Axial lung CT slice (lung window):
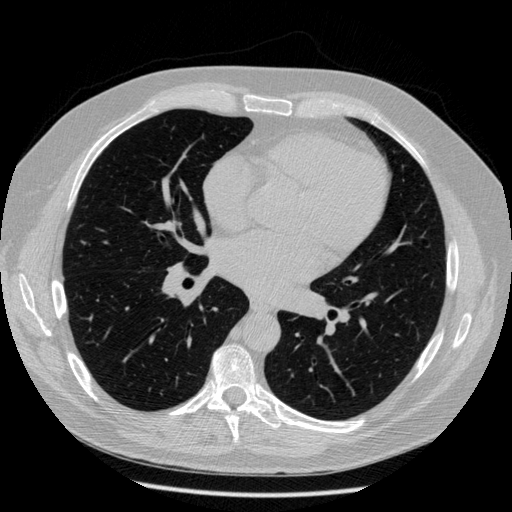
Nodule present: no